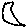
Label: moon